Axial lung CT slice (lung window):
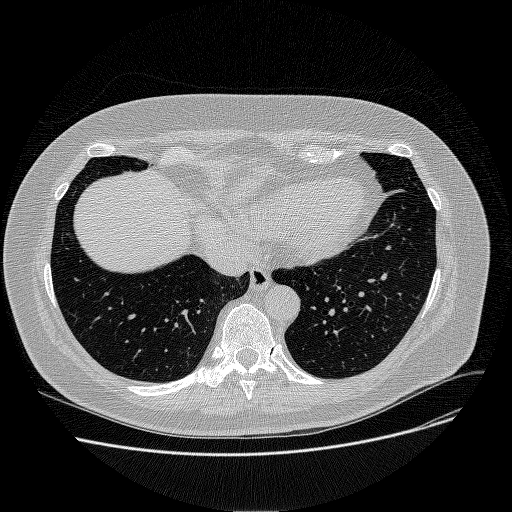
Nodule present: no